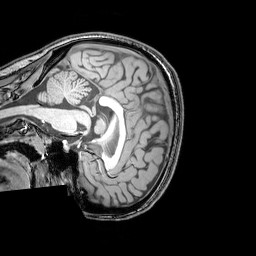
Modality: T1w
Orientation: sagittal
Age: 22
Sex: female
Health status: healthy
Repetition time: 0.081 s
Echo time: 0.037 s